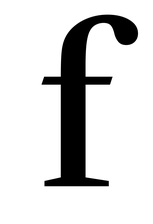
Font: LibreCaslonText_Medium